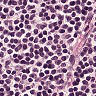
Metastatic tissue present: no